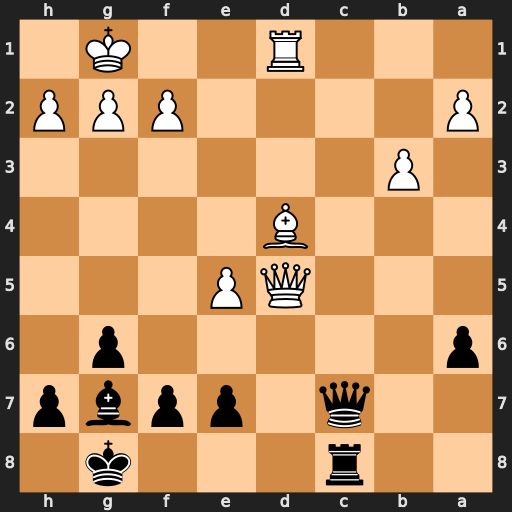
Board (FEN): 2r3k1/2q1ppbp/p5p1/3QP3/3B4/1P6/P4PPP/3R2K1
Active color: b
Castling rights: -
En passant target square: -
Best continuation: Rd8 Qf3 Qc2 Kf1 Bxe5 Qe2 Qxe2+